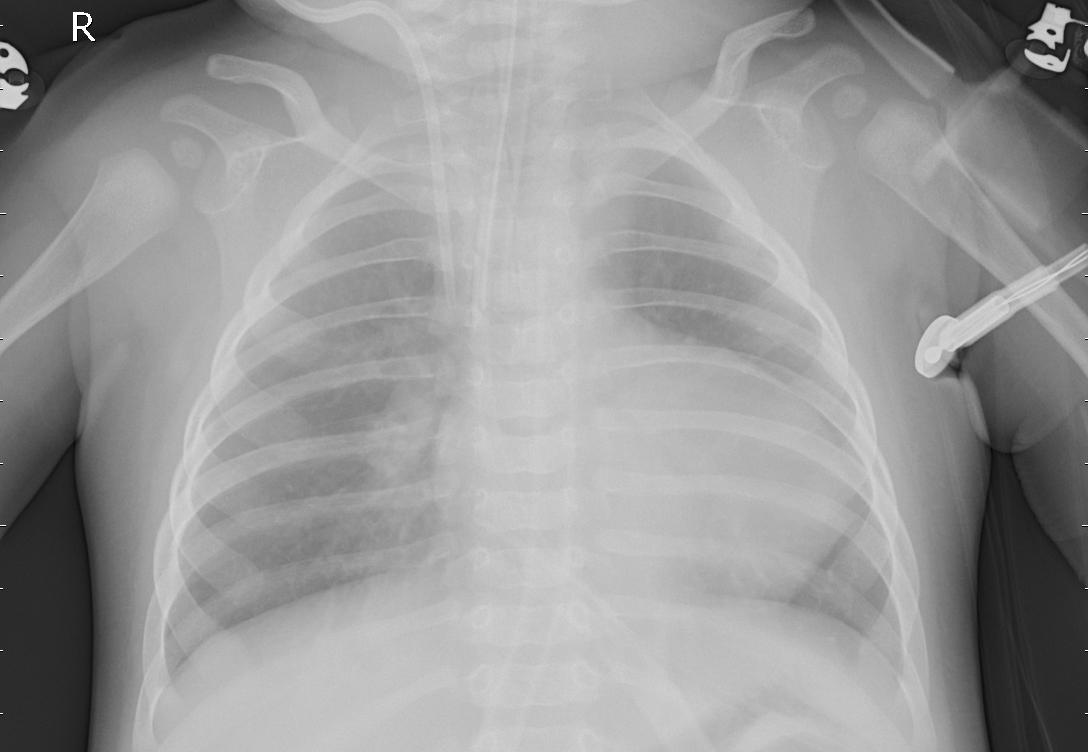
Diagnosis: PNEUMONIA